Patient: sex F, age 60
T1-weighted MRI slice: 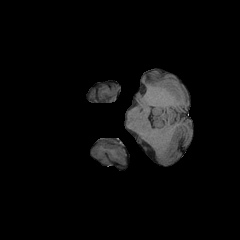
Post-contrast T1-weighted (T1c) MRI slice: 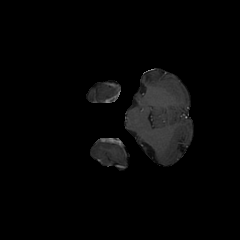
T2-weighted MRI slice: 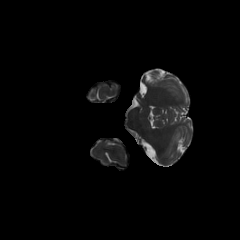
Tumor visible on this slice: no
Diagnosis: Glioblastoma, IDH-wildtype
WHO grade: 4